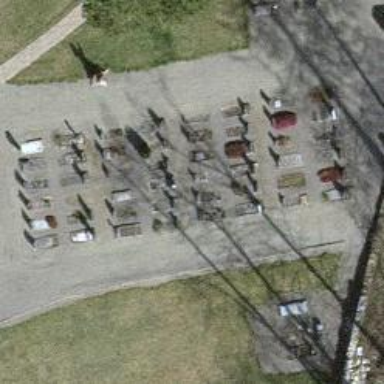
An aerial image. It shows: Graveyard.